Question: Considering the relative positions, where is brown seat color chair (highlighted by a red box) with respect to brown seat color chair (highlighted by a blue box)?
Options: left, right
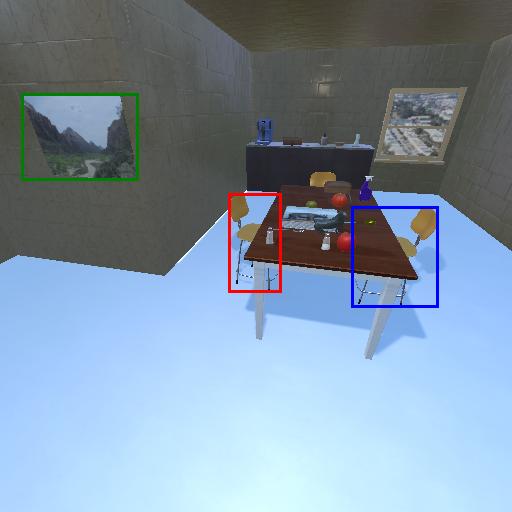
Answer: left